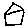
Label: house